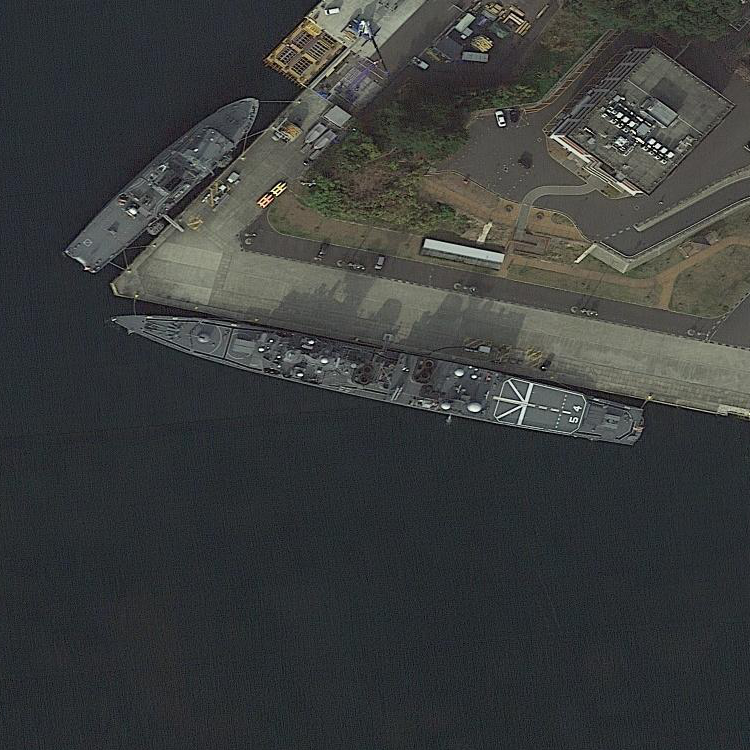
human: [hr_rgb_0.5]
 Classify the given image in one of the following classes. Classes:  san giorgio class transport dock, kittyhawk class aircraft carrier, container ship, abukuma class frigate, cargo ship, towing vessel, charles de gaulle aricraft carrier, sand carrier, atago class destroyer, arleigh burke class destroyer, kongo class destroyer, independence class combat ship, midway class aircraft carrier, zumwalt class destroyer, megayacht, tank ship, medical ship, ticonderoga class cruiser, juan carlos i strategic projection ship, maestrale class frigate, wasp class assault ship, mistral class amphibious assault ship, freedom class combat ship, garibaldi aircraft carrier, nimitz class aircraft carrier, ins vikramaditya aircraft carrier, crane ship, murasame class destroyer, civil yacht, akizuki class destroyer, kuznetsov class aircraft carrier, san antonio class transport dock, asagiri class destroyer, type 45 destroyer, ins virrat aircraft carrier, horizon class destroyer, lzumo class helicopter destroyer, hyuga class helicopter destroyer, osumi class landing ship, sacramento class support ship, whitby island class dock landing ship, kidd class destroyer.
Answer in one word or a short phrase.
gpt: Asagiri class destroyer